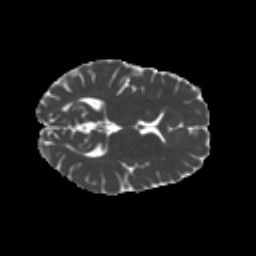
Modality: MD
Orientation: axial
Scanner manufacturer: siemens
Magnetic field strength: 3 T
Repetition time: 4.16 s
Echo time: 0.0806 s